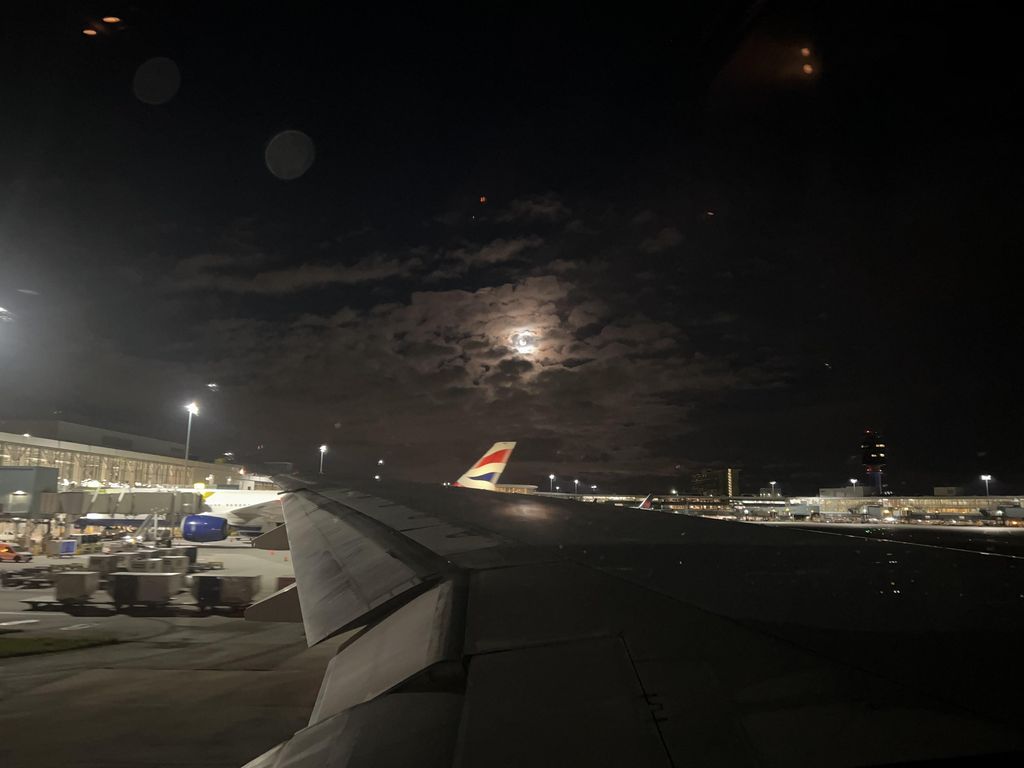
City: vancouver